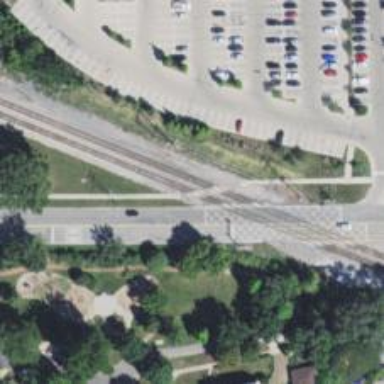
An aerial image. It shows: Crossing for the railway.